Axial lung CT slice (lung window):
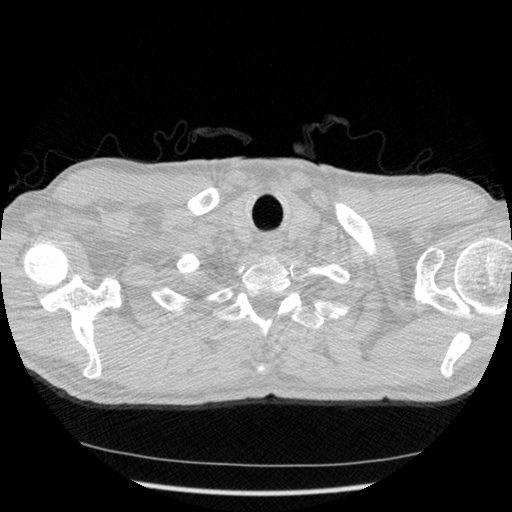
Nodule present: no